Field crop: maize
Growth stage: 2
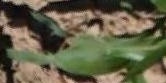
Species: maize